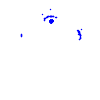
Particle: electron